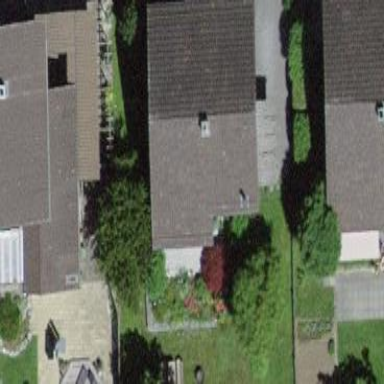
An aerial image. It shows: Detached building with gabled roof.